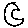
Label: moon